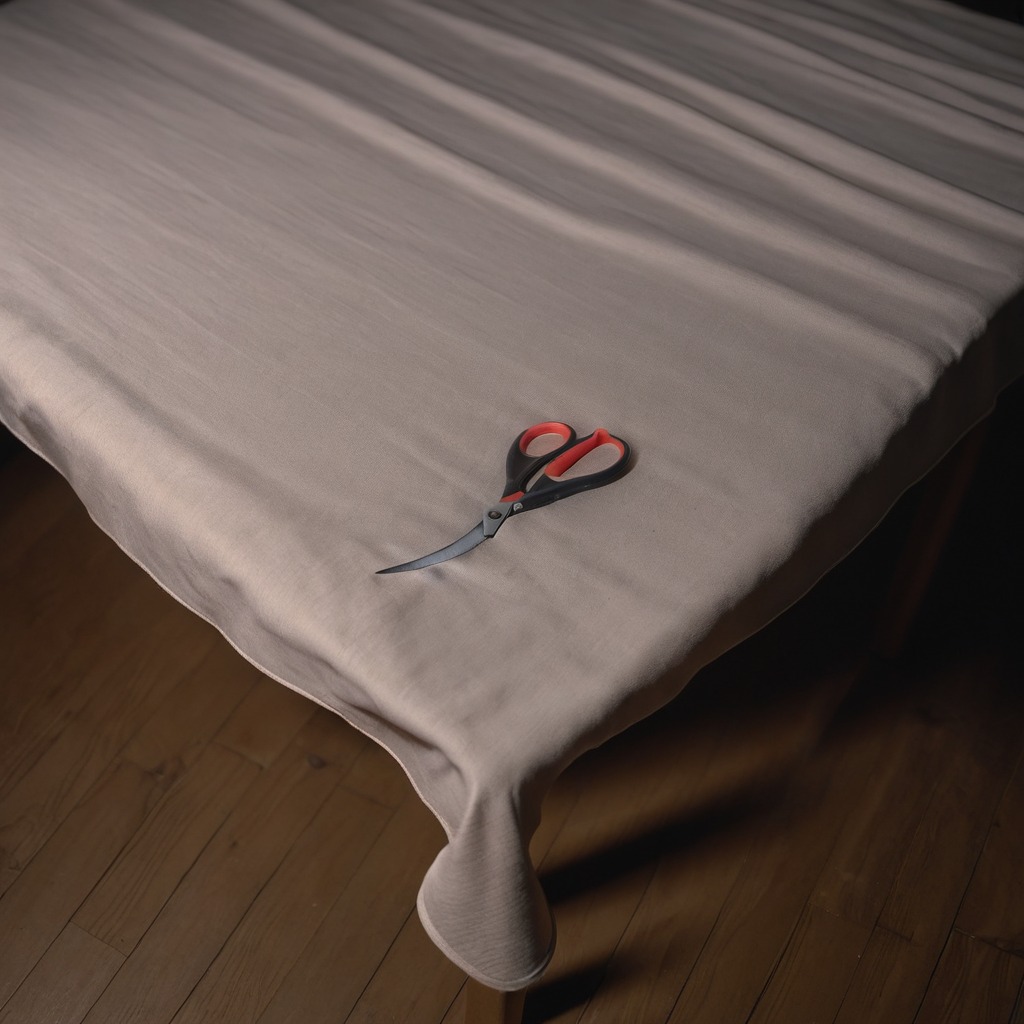
A scissor lying on a wooden table in a workshop at night.